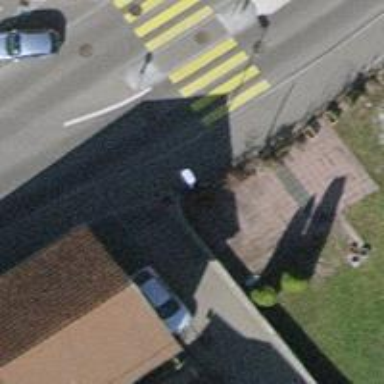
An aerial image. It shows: Bollard.